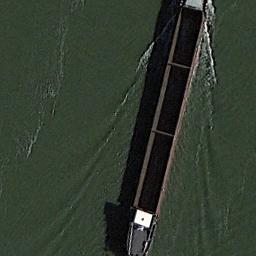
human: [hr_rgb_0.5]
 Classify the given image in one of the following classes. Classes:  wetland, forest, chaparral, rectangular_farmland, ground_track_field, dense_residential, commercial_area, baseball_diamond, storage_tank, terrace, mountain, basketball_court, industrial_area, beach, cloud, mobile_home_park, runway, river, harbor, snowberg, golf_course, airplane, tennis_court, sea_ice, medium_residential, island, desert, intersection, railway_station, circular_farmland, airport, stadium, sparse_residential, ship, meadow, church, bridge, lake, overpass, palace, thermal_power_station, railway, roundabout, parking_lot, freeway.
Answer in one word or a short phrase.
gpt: ship